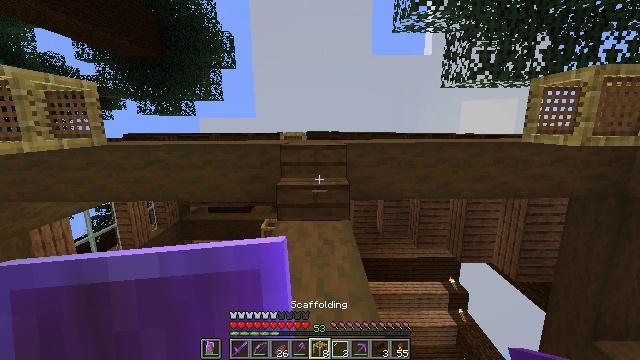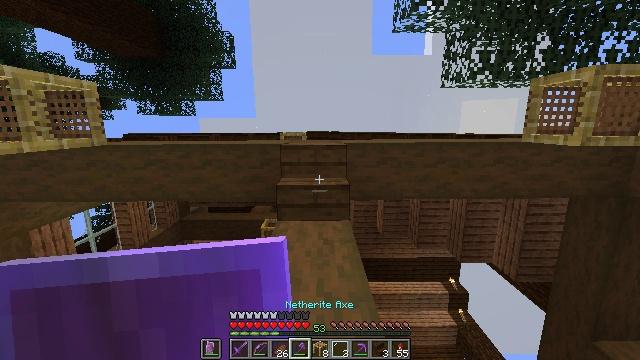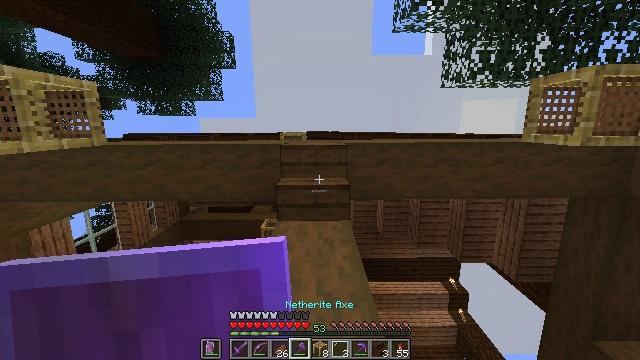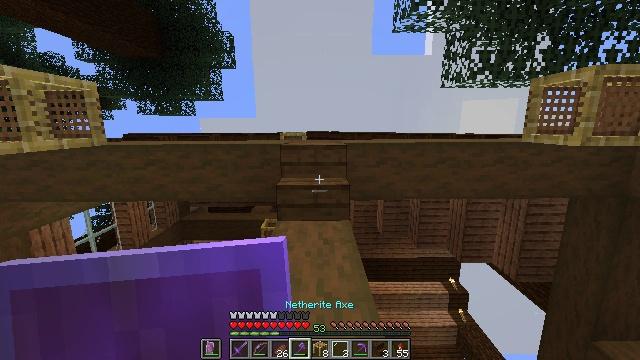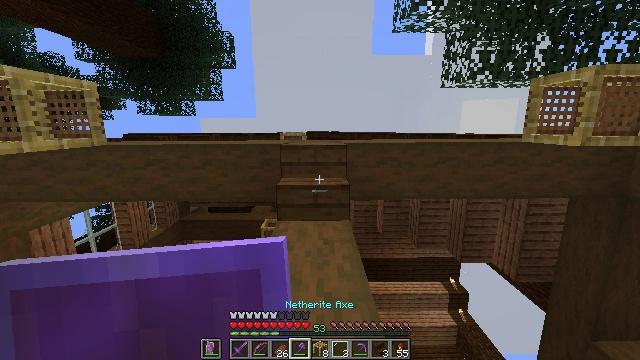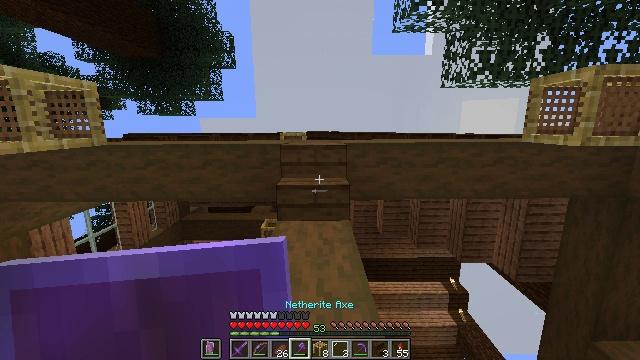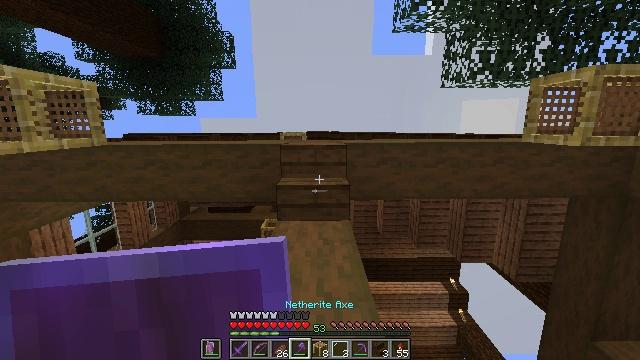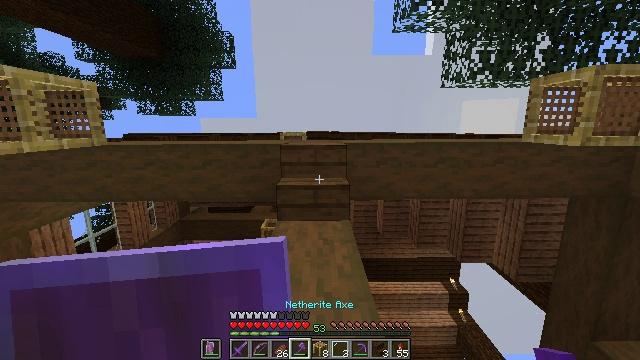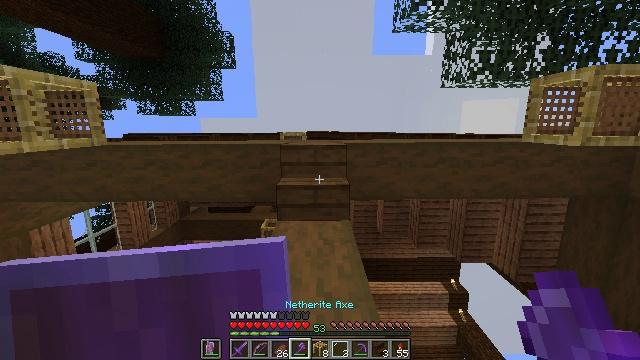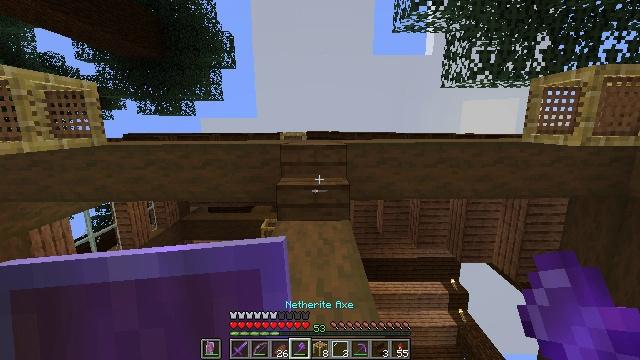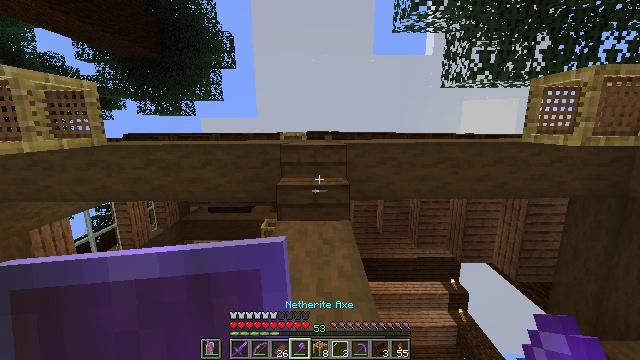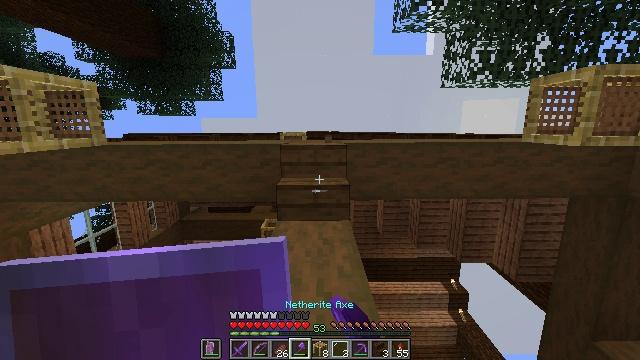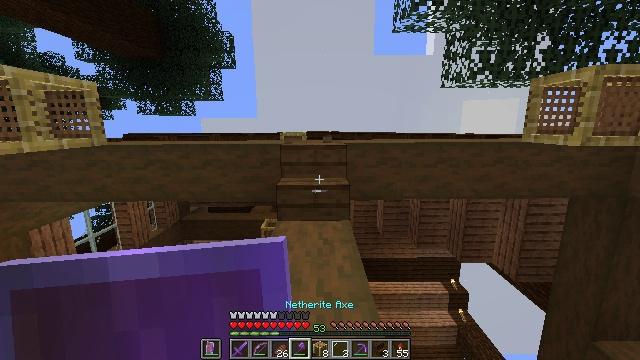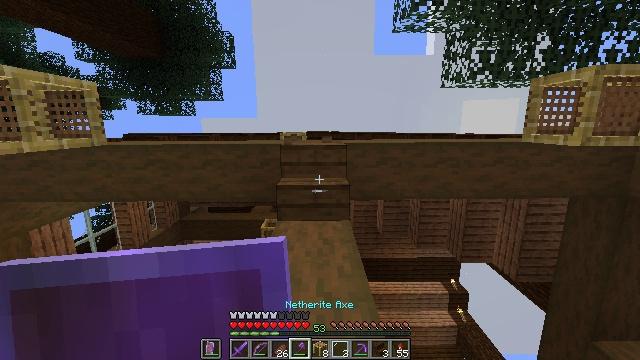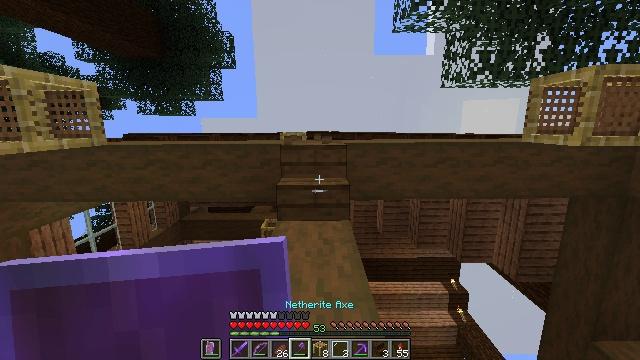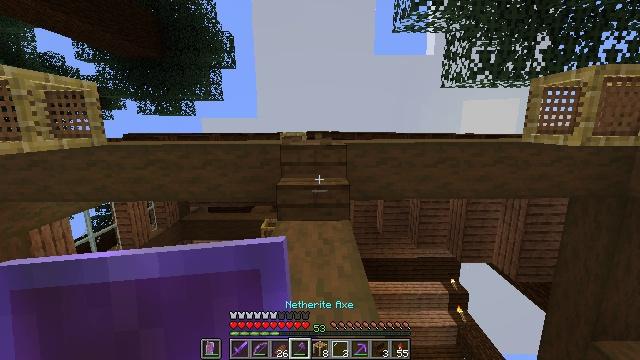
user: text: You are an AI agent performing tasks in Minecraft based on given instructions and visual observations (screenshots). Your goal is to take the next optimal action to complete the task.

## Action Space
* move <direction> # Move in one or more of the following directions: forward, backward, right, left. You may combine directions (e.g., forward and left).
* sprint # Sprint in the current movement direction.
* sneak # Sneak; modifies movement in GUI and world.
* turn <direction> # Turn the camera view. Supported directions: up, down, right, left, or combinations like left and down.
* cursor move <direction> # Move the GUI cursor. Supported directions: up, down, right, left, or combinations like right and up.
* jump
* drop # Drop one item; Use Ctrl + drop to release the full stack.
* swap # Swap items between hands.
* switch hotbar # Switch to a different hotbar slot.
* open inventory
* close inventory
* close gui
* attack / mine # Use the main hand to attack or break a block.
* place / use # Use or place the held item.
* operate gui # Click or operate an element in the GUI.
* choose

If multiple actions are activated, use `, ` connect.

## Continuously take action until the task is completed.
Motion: motion action
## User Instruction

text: Collect spruce stairs from a structure.
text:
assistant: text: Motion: no_op
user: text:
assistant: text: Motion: no_op
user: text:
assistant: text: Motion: no_op
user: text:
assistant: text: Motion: no_op
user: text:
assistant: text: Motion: no_op
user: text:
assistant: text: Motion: no_op
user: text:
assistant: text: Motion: no_op
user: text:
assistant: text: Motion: no_op
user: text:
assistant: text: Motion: no_op
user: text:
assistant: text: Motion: attack / mine
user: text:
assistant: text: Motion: attack / mine
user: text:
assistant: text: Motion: attack / mine
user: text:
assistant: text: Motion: attack / mine
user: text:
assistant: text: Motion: attack / mine
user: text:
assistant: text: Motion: no_op
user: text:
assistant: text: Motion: no_op
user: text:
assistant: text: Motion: no_op
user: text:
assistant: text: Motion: no_op
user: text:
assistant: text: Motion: no_op
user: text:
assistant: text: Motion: attack / mine
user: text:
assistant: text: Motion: attack / mine
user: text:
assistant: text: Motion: attack / mine
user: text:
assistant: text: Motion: attack / mine
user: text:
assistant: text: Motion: no_op
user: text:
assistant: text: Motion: no_op
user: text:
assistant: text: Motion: no_op